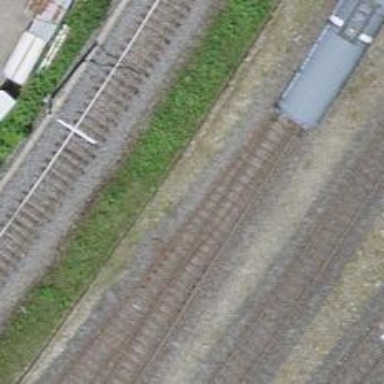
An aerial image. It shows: Railway switch.